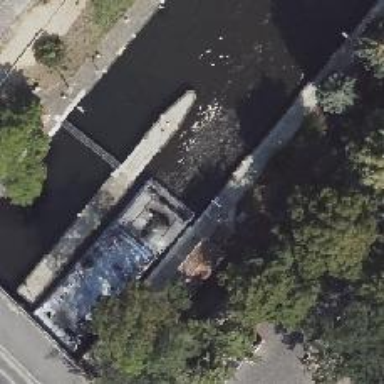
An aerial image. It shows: Lock gate on waterway.